Brain MRI, t2w sequence, axial 2D slice.
Patient: age 40, sex F, weight 78 kg, height 1.78 m
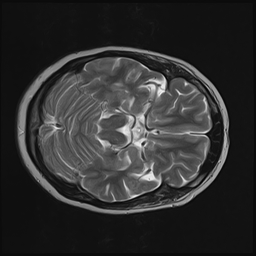